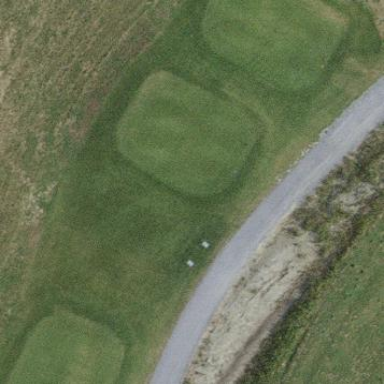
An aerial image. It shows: Golf tee.